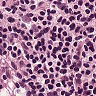
Metastatic tissue present: no